Question: I try to make an application, where the user can set a "one hand layout" for big devices to input the numbers with only one hand. (See the image for what I am meaning)

When I press on "L" the layout turns to left. This is working.
But after this, when I press on L the layout doesn't move.
I don't get why... Could you explain me what I am doing wrong please?
Button "L":
'''
Button cmd_change = (Button) findViewById(R.id.cmd_changesite);
cmd_change.setOnClickListener(new View.OnClickListener() {
public void onClick(View v) {
Log.v("TEST: ", ""+shellpreference.getInt("CHANGESITE", 0));
if(sharedpreference.getInt("CHANGESITE", 0) == 0){
RelativeLayout relativeLayout= (RelativeLayout)findViewById(R.id.rl_changesite);
RelativeLayout.LayoutParams params = (RelativeLayout.LayoutParams)relativeLayout.getLayoutParams();
params.addRule(RelativeLayout.ALIGN_PARENT_LEFT);
relativeLayout.setLayoutParams(params);
sharedpreference.setInt("CHANGESITE", 1);
}else{
RelativeLayout relativeLayout= (RelativeLayout)findViewById(R.id.rl_changesite);
RelativeLayout.LayoutParams params = (RelativeLayout.LayoutParams)relativeLayout.getLayoutParams();
params.addRule(RelativeLayout.ALIGN_PARENT_RIGHT);
relativeLayout.setLayoutParams(params);
sharedpreference.setInt("CHANGESITE", 0);
}
}
});
'''
Layout XML:
'''
<?xml version="1.0" encoding="utf-8"?>
<!-- Einstellung des Gesamtlayouts -->
<RelativeLayout xmlns:android="http://schemas.android.com/apk/res/android"
android:layout_width="fill_parent"
android:layout_height="fill_parent"
android:layout_marginBottom="5dp"
android:layout_marginLeft="10dp"
android:layout_marginRight="10dp"
android:layout_marginTop="5dp"
android:background="@drawable/bg1200x800"
android:orientation="vertical" >
<!-- Anzeige txt_standardsaetze -->
<!-- Einbindung Scoll Funktion -->
<RelativeLayout
android:id="@+id/rl_betraege"
android:layout_width="wrap_content"
android:layout_height="180dp"
android:layout_alignParentLeft="true" >
<RelativeLayout
android:id="@+id/relativeLayout5"
android:layout_width="wrap_content"
android:layout_height="wrap_content"
android:layout_alignParentBottom="true"
android:layout_alignParentLeft="true"
android:layout_marginBottom="10dp" >
<RelativeLayout
android:id="@+id/relativeLayout4"
android:layout_width="wrap_content"
android:layout_height="wrap_content"
android:layout_alignParentLeft="true"
android:layout_alignParentRight="true"
android:layout_marginLeft="10dp"
android:layout_marginRight="10dp"
android:layout_marginTop="10dp" >
<TextView
android:id="@+id/txt_netto_desc"
android:layout_width="wrap_content"
android:layout_height="wrap_content"
android:text="Netto"
android:textSize="18dip" />
<TextView
android:id="@+id/TextView05"
android:layout_width="wrap_content"
android:layout_height="wrap_content"
android:layout_alignParentRight="true"
android:layout_centerVertical="true"
android:text=".-"
android:textSize="18dip" />
<TextView
android:id="@+id/txt_nettobetrag"
android:layout_width="wrap_content"
android:layout_height="wrap_content"
android:layout_alignParentTop="true"
android:layout_toLeftOf="@+id/TextView05"
android:text="0.00"
android:textSize="18dip" />
</RelativeLayout>
<ImageView
android:id="@+id/imageView2"
android:layout_width="wrap_content"
android:layout_height="1dp"
android:layout_alignParentLeft="true"
android:layout_below="@+id/relativeLayout4"
android:layout_marginLeft="10dp"
android:layout_marginRight="10dp"
android:layout_marginTop="3dp"
android:background="@drawable/line"
android:src="@drawable/line" />
<RelativeLayout
android:id="@+id/RelativeLayout02"
android:layout_width="wrap_content"
android:layout_height="wrap_content"
android:layout_alignParentLeft="true"
android:layout_alignParentRight="true"
android:layout_below="@+id/imageView2"
android:layout_marginTop="10dp" >
<TextView
android:id="@+id/txt_steuer_desc"
android:layout_width="wrap_content"
android:layout_height="wrap_content"
android:layout_marginLeft="10dp"
android:text="Steuer"
android:textSize="18dip" />
<TextView
android:id="@+id/TextView07"
android:layout_width="wrap_content"
android:layout_height="wrap_content"
android:layout_alignParentRight="true"
android:layout_centerVertical="true"
android:layout_marginRight="10dp"
android:text=".-"
android:textSize="18dip" />
<TextView
android:id="@+id/txt_steuerbetrag"
android:layout_width="wrap_content"
android:layout_height="wrap_content"
android:layout_alignParentTop="true"
android:layout_toLeftOf="@+id/TextView07"
android:text="0.00"
android:textSize="18dip" />
</RelativeLayout>
<ImageView
android:id="@+id/ImageView01"
android:layout_width="wrap_content"
android:layout_height="1dp"
android:layout_alignParentLeft="true"
android:layout_below="@+id/RelativeLayout02"
android:layout_marginLeft="10dp"
android:layout_marginRight="10dp"
android:layout_marginTop="3dp"
android:background="@drawable/line"
android:src="@drawable/line" />
<RelativeLayout
android:id="@+id/RelativeLayout03"
android:layout_width="wrap_content"
android:layout_height="wrap_content"
android:layout_alignParentLeft="true"
android:layout_alignParentRight="true"
android:layout_below="@+id/ImageView01"
android:layout_marginTop="10dp" >
<TextView
android:id="@+id/txt_bruttodesc"
android:layout_width="wrap_content"
android:layout_height="wrap_content"
android:layout_marginLeft="10dp"
android:text="Brutto"
android:textSize="18dip"
android:textStyle="bold" />
<TextView
android:id="@+id/TextView10"
android:layout_width="wrap_content"
android:layout_height="wrap_content"
android:layout_alignParentRight="true"
android:layout_centerVertical="true"
android:layout_marginRight="10dp"
android:text=".-"
android:textSize="18dip"
android:textStyle="bold" />
<TextView
android:id="@+id/txt_bruttobetrag"
android:layout_width="wrap_content"
android:layout_height="wrap_content"
android:layout_alignParentTop="true"
android:layout_toLeftOf="@+id/TextView10"
android:text="0.00"
android:textSize="18dip"
android:textStyle="bold" />
</RelativeLayout>
<ImageView
android:id="@+id/ImageView02"
android:layout_width="wrap_content"
android:layout_height="1dp"
android:layout_alignParentLeft="true"
android:layout_below="@+id/RelativeLayout03"
android:layout_marginLeft="10dp"
android:layout_marginRight="10dp"
android:layout_marginTop="3dp"
android:background="@drawable/line"
android:src="@drawable/line" />
<ImageView
android:id="@+id/ImageView04"
android:layout_width="wrap_content"
android:layout_height="1dp"
android:layout_below="@+id/ImageView02"
android:layout_marginLeft="10dp"
android:layout_marginRight="10dp"
android:layout_marginTop="1dp"
android:background="@drawable/line"
android:src="@drawable/line" />
</RelativeLayout>
<RelativeLayout
android:layout_width="wrap_content"
android:layout_height="wrap_content"
android:layout_above="@+id/relativeLayout5"
android:layout_alignParentLeft="true" >
<ImageView
android:id="@+id/ImageView03"
android:layout_width="wrap_content"
android:layout_height="1dp"
android:layout_alignParentBottom="true"
android:background="@drawable/line"
android:src="@drawable/line" />
<TextView
android:id="@+id/company"
android:layout_width="wrap_content"
android:layout_height="wrap_content"
android:layout_alignParentLeft="true"
android:layout_centerVertical="true"
android:layout_marginLeft="10dp"
android:text="Eingabe:"
android:textAppearance="?android:attr/textAppearanceLarge" />
<TextView
android:id="@+id/TextView03"
android:layout_width="wrap_content"
android:layout_height="wrap_content"
android:layout_alignParentRight="true"
android:layout_centerVertical="true"
android:layout_marginRight="10dp"
android:gravity="right"
android:text=".-"
android:textAppearance="?android:attr/textAppearanceMedium" />
<TextView
android:id="@+id/edit_betrag"
android:layout_width="wrap_content"
android:layout_height="wrap_content"
android:layout_alignTop="@+id/company"
android:layout_centerVertical="true"
android:layout_toLeftOf="@+id/TextView03"
android:gravity="right"
android:text="-"
android:textAppearance="?android:attr/textAppearanceMedium" />
</RelativeLayout>
</RelativeLayout>
<RelativeLayout
android:id="@+id/rl_steuern"
android:layout_width="wrap_content"
android:layout_height="wrap_content"
android:layout_alignLeft="@+id/rl_betraege"
android:layout_alignRight="@+id/rl_betraege"
android:layout_below="@+id/rl_betraege"
android:layout_marginLeft="10dp"
android:layout_marginRight="10dp"
android:layout_marginTop="5dp" >
<Spinner
android:id="@+id/spinner_steuer"
android:layout_width="fill_parent"
android:layout_height="wrap_content"
android:layout_alignParentRight="true"
android:layout_toRightOf="@+id/TextView01" />
<TextView
android:id="@+id/TextView01"
android:layout_width="70dp"
android:layout_height="wrap_content"
android:layout_alignParentLeft="true"
android:layout_centerVertical="true"
android:text="Steuer:"
android:textSize="18dip" />
</RelativeLayout>
<RelativeLayout
android:id="@+id/rl_eingabeart"
android:layout_width="wrap_content"
android:layout_height="wrap_content"
android:layout_alignLeft="@+id/rl_steuern"
android:layout_alignRight="@+id/rl_steuern"
android:layout_below="@+id/rl_steuern" >
<TextView
android:id="@+id/TextView02"
android:layout_width="70dp"
android:layout_height="wrap_content"
android:layout_alignParentLeft="true"
android:layout_centerVertical="true"
android:text="Eingabe:"
android:textSize="18dip" />
<RadioGroup
android:id="@+id/radiogrp_netbrut"
android:layout_width="fill_parent"
android:layout_height="wrap_content"
android:layout_alignParentRight="true"
android:layout_toRightOf="@+id/TextView02"
android:orientation="horizontal" >
<RadioButton
android:id="@+id/radiobutton_netto"
android:layout_width="wrap_content"
android:layout_height="wrap_content"
android:checked="true"
android:text="@string/netto_calc_"
android:textSize="18dip" />
<RadioButton
android:id="@+id/radiobutton_brutto"
android:layout_width="wrap_content"
android:layout_height="wrap_content"
android:text="@string/brutto_calc_"
android:textSize="18dip" />
</RadioGroup>
</RelativeLayout>
<RelativeLayout
android:id="@+id/rl_parent_changesite"
android:layout_width="fill_parent"
android:layout_height="wrap_content"
android:layout_alignParentLeft="true"
android:layout_alignParentRight="true"
android:layout_below="@+id/rl_eingabeart"
android:layout_marginBottom="10dp"
android:layout_marginLeft="10dp"
android:layout_marginRight="10dp" >
<RelativeLayout
android:id="@+id/rl_changesite"
android:layout_width="wrap_content"
android:layout_height="wrap_content" >
<Button
android:id="@+id/cmd_1"
android:layout_width="55dp"
android:layout_height="55dp"
android:layout_alignBaseline="@+id/cmd_2"
android:layout_alignBottom="@+id/cmd_2"
android:layout_marginRight="2dp"
android:layout_marginTop="2dp"
android:layout_toLeftOf="@+id/cmd_2"
android:background="@drawable/zahlen"
android:text="1"
android:textSize="25dp" />
<Button
android:id="@+id/cmd_4"
android:layout_width="55dp"
android:layout_height="55dp"
android:layout_above="@+id/cmd_2"
android:layout_marginRight="2dp"
android:layout_marginTop="2dp"
android:layout_toLeftOf="@+id/cmd_2"
android:background="@drawable/zahlen"
android:text="4"
android:textSize="25dp" />
<Button
android:id="@+id/cmd_8"
android:layout_width="55dp"
android:layout_height="55dp"
android:layout_alignBaseline="@+id/cmd_7"
android:layout_alignBottom="@+id/cmd_7"
android:layout_toLeftOf="@+id/cmd_6"
android:background="@drawable/zahlen"
android:text="8"
android:layout_marginRight="2dp"
android:layout_marginTop="2dp"
android:textSize="25dp" />
<Button
android:id="@+id/cmd_0"
android:layout_width="55dp"
android:layout_height="55dp"
android:layout_alignParentBottom="true"
android:layout_alignParentLeft="true"
android:layout_marginRight="2dp"
android:layout_marginTop="2dp"
android:background="@drawable/zahlen"
android:text="0"
android:textSize="25dp" />
<Button
android:id="@+id/cmd_7"
android:layout_width="55dp"
android:layout_height="55dp"
android:layout_above="@+id/cmd_4"
android:layout_toLeftOf="@+id/cmd_2"
android:background="@drawable/zahlen"
android:text="7"
android:layout_marginRight="2dp"
android:layout_marginTop="2dp"
android:textSize="25dp" />
<Button
android:id="@+id/cmd_5"
android:layout_width="55dp"
android:layout_height="55dp"
android:layout_above="@+id/cmd_2"
android:layout_alignLeft="@+id/cmd_2"
android:layout_marginRight="2dp"
android:layout_marginTop="2dp"
android:background="@drawable/zahlen"
android:text="5"
android:textSize="25dp" />
<Button
android:id="@+id/cmd_point"
android:layout_width="55dp"
android:layout_height="55dp"
android:layout_alignLeft="@+id/cmd_2"
android:layout_alignParentBottom="true"
android:layout_marginRight="2dp"
android:layout_marginTop="2dp"
android:background="@drawable/zahlen"
android:text="."
android:textSize="25dp" />
<Button
android:id="@+id/cmd_back_betrag"
android:layout_width="55dp"
android:layout_height="55dp"
android:layout_alignParentBottom="true"
android:layout_marginRight="2dp"
android:layout_marginTop="2dp"
android:layout_toRightOf="@+id/cmd_point"
android:background="@drawable/zahlen"
android:text="&lt;-"
android:textSize="25dp" />
<Button
android:id="@+id/cmd_clear"
android:layout_width="55dp"
android:layout_height="55dp"
android:layout_alignParentBottom="true"
android:layout_marginTop="2dp"
android:layout_toRightOf="@+id/cmd_back_betrag"
android:background="@drawable/zahlen"
android:text="C"
android:textSize="25dp"
android:textStyle="bold" />
<Button
android:id="@+id/cmd_percent"
android:layout_width="55dp"
android:layout_height="55dp"
android:layout_above="@+id/cmd_back_betrag"
android:layout_marginTop="2dp"
android:layout_toRightOf="@+id/cmd_back_betrag"
android:background="@drawable/zahlen"
android:text="%"
android:textSize="25dp"
android:textStyle="bold" />
<Button
android:id="@+id/cmd_3"
android:layout_width="55dp"
android:layout_height="55dp"
android:layout_above="@+id/cmd_back_betrag"
android:layout_marginRight="2dp"
android:layout_marginTop="2dp"
android:layout_toLeftOf="@+id/cmd_clear"
android:background="@drawable/zahlen"
android:text="3"
android:textSize="25dp" />
<Button
android:id="@+id/cmd_6"
android:layout_width="55dp"
android:layout_height="55dp"
android:layout_above="@+id/cmd_percent"
android:layout_marginRight="2dp"
android:layout_marginTop="2dp"
android:layout_toLeftOf="@+id/cmd_percent"
android:background="@drawable/zahlen"
android:text="6"
android:textSize="25dp" />
<Button
android:id="@+id/cmd_9"
android:layout_width="55dp"
android:layout_height="55dp"
android:layout_above="@+id/cmd_5"
android:layout_toRightOf="@+id/cmd_8"
android:background="@drawable/zahlen"
android:text="9"
android:layout_marginRight="2dp"
android:layout_marginTop="2dp"
android:textSize="25dp" />
<Button
android:id="@+id/cmd_changesite"
android:layout_width="55dp"
android:layout_height="55dp"
android:layout_above="@+id/cmd_percent"
android:layout_alignLeft="@+id/cmd_percent"
android:layout_marginTop="2dp"
android:background="@drawable/zahlen"
android:text="L"
android:textSize="25dp" />
<Button
android:id="@+id/cmd_2"
android:layout_width="55dp"
android:layout_height="55dp"
android:layout_above="@+id/cmd_clear"
android:layout_marginRight="2dp"
android:layout_marginTop="2dp"
android:layout_toRightOf="@+id/cmd_0"
android:background="@drawable/zahlen"
android:text="2"
android:textSize="25dp" />
</RelativeLayout>
</RelativeLayout>
</RelativeLayout>
'''
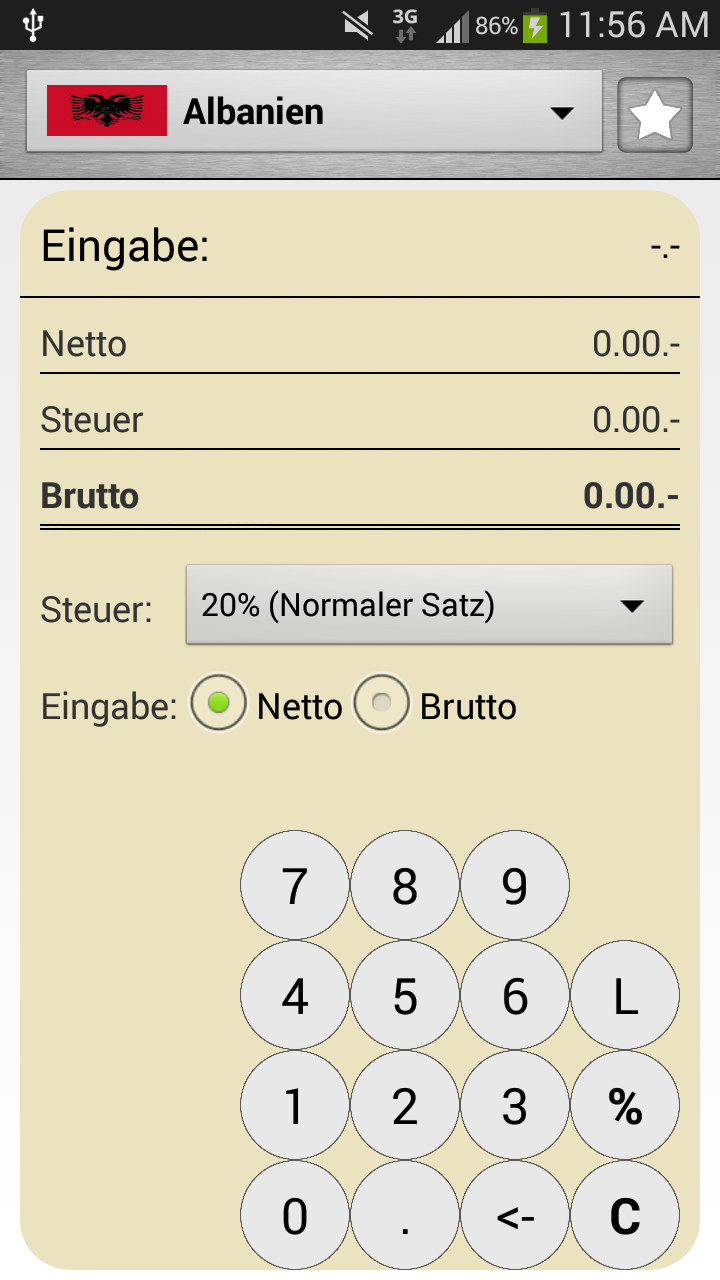
Answer: The problem is with the parent layout. It is set to 'wrap_content'.
Change the width of the parent 'RelativeLayout' to 'match_parent' and most likely the problem should be fixed.
'''
<RelativeLayout
android:layout_width="fill_parent"
android:layout_height="wrap_content"
android:layout_alignParentLeft="true"
android:layout_alignParentRight="true"
android:layout_below="@+id/RelativeLayout01" >
'''
Along with the above the problem is that, when the preference changes between '0' to '1' and back to '0' you never the previously assigned 'rule'. (You only call 'params.addRule(..)' ). This is the problem as now it has both 'ALIGN_PARENT_RIGHT' and 'ALIGN_PARENT_LEFT'.
To resolve this, you could use the <URL> method:
'''
if(sharedpreference.getInt("CHANGESITE", 0) == 0){
RelativeLayout relativeLayout= (RelativeLayout)findViewById(R.id.rl_changesite);
RelativeLayout.LayoutParams params = (RelativeLayout.LayoutParams)relativeLayout.getLayoutParams();
params.removeRule(RelativeLayout.ALIGN_PARENT_RIGHT);
params.addRule(RelativeLayout.ALIGN_PARENT_LEFT);
relativeLayout.setLayoutParams(params);
sharedpreference.setInt("CHANGESITE", 1);
}
else {
RelativeLayout relativeLayout= (RelativeLayout)findViewById(R.id.rl_changesite);
RelativeLayout.LayoutParams params = (RelativeLayout.LayoutParams)relativeLayout.getLayoutParams();
params.removeRule(RelativeLayout.ALIGN_PARENT_LEFT);
params.addRule(RelativeLayout.ALIGN_PARENT_RIGHT);
relativeLayout.setLayoutParams(params);
sharedpreference.setInt("CHANGESITE", 0);
}
'''
This method is only supported from 'API LEVEL 17 (JELLY_BEAN_MR1)'.
For lower version, simply create a new layout param and assign it to the 'RelativeLayout' as follows:
'''
if(sharedpreference.getInt("CHANGESITE", 0) == 0){
RelativeLayout relativeLayout= (RelativeLayout)findViewById(R.id.rl_changesite);
RelativeLayout.LayoutParams params = new RelativeLayout.LayoutParams(RelativeLayout.LayoutParams.WRAP_CONTENT, RelativeLayout.LayoutParams.WRAP_CONTENT);
params.addRule(RelativeLayout.ALIGN_PARENT_LEFT); // add other rules from XML also
relativeLayout.setLayoutParams(params);
sharedpreference.setInt("CHANGESITE", 1);
}
else {
RelativeLayout relativeLayout= (RelativeLayout)findViewById(R.id.rl_changesite);
RelativeLayout.LayoutParams params = new RelativeLayout.LayoutParams(RelativeLayout.LayoutParams.WRAP_CONTENT, RelativeLayout.LayoutParams.WRAP_CONTENT);
params.addRule(RelativeLayout.ALIGN_PARENT_RIGHT); // add other rules from XML also
relativeLayout.setLayoutParams(params);
sharedpreference.setInt("CHANGESITE", 0);
}
'''
Note: for method 2, you will have to add other rules from your XML file programmatically as you create a new instance of layout params each time so those defined in XML are not applied anymore.